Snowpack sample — Snodgrass Mountain, Crested Butte, Colorado (2/4/25, 12:06 PM MST)
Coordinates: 38.923, -106.968
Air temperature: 35 °F
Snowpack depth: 80 cm
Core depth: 70 cm
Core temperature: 32 °F
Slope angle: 14°, slope face: 78°
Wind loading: low
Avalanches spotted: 0
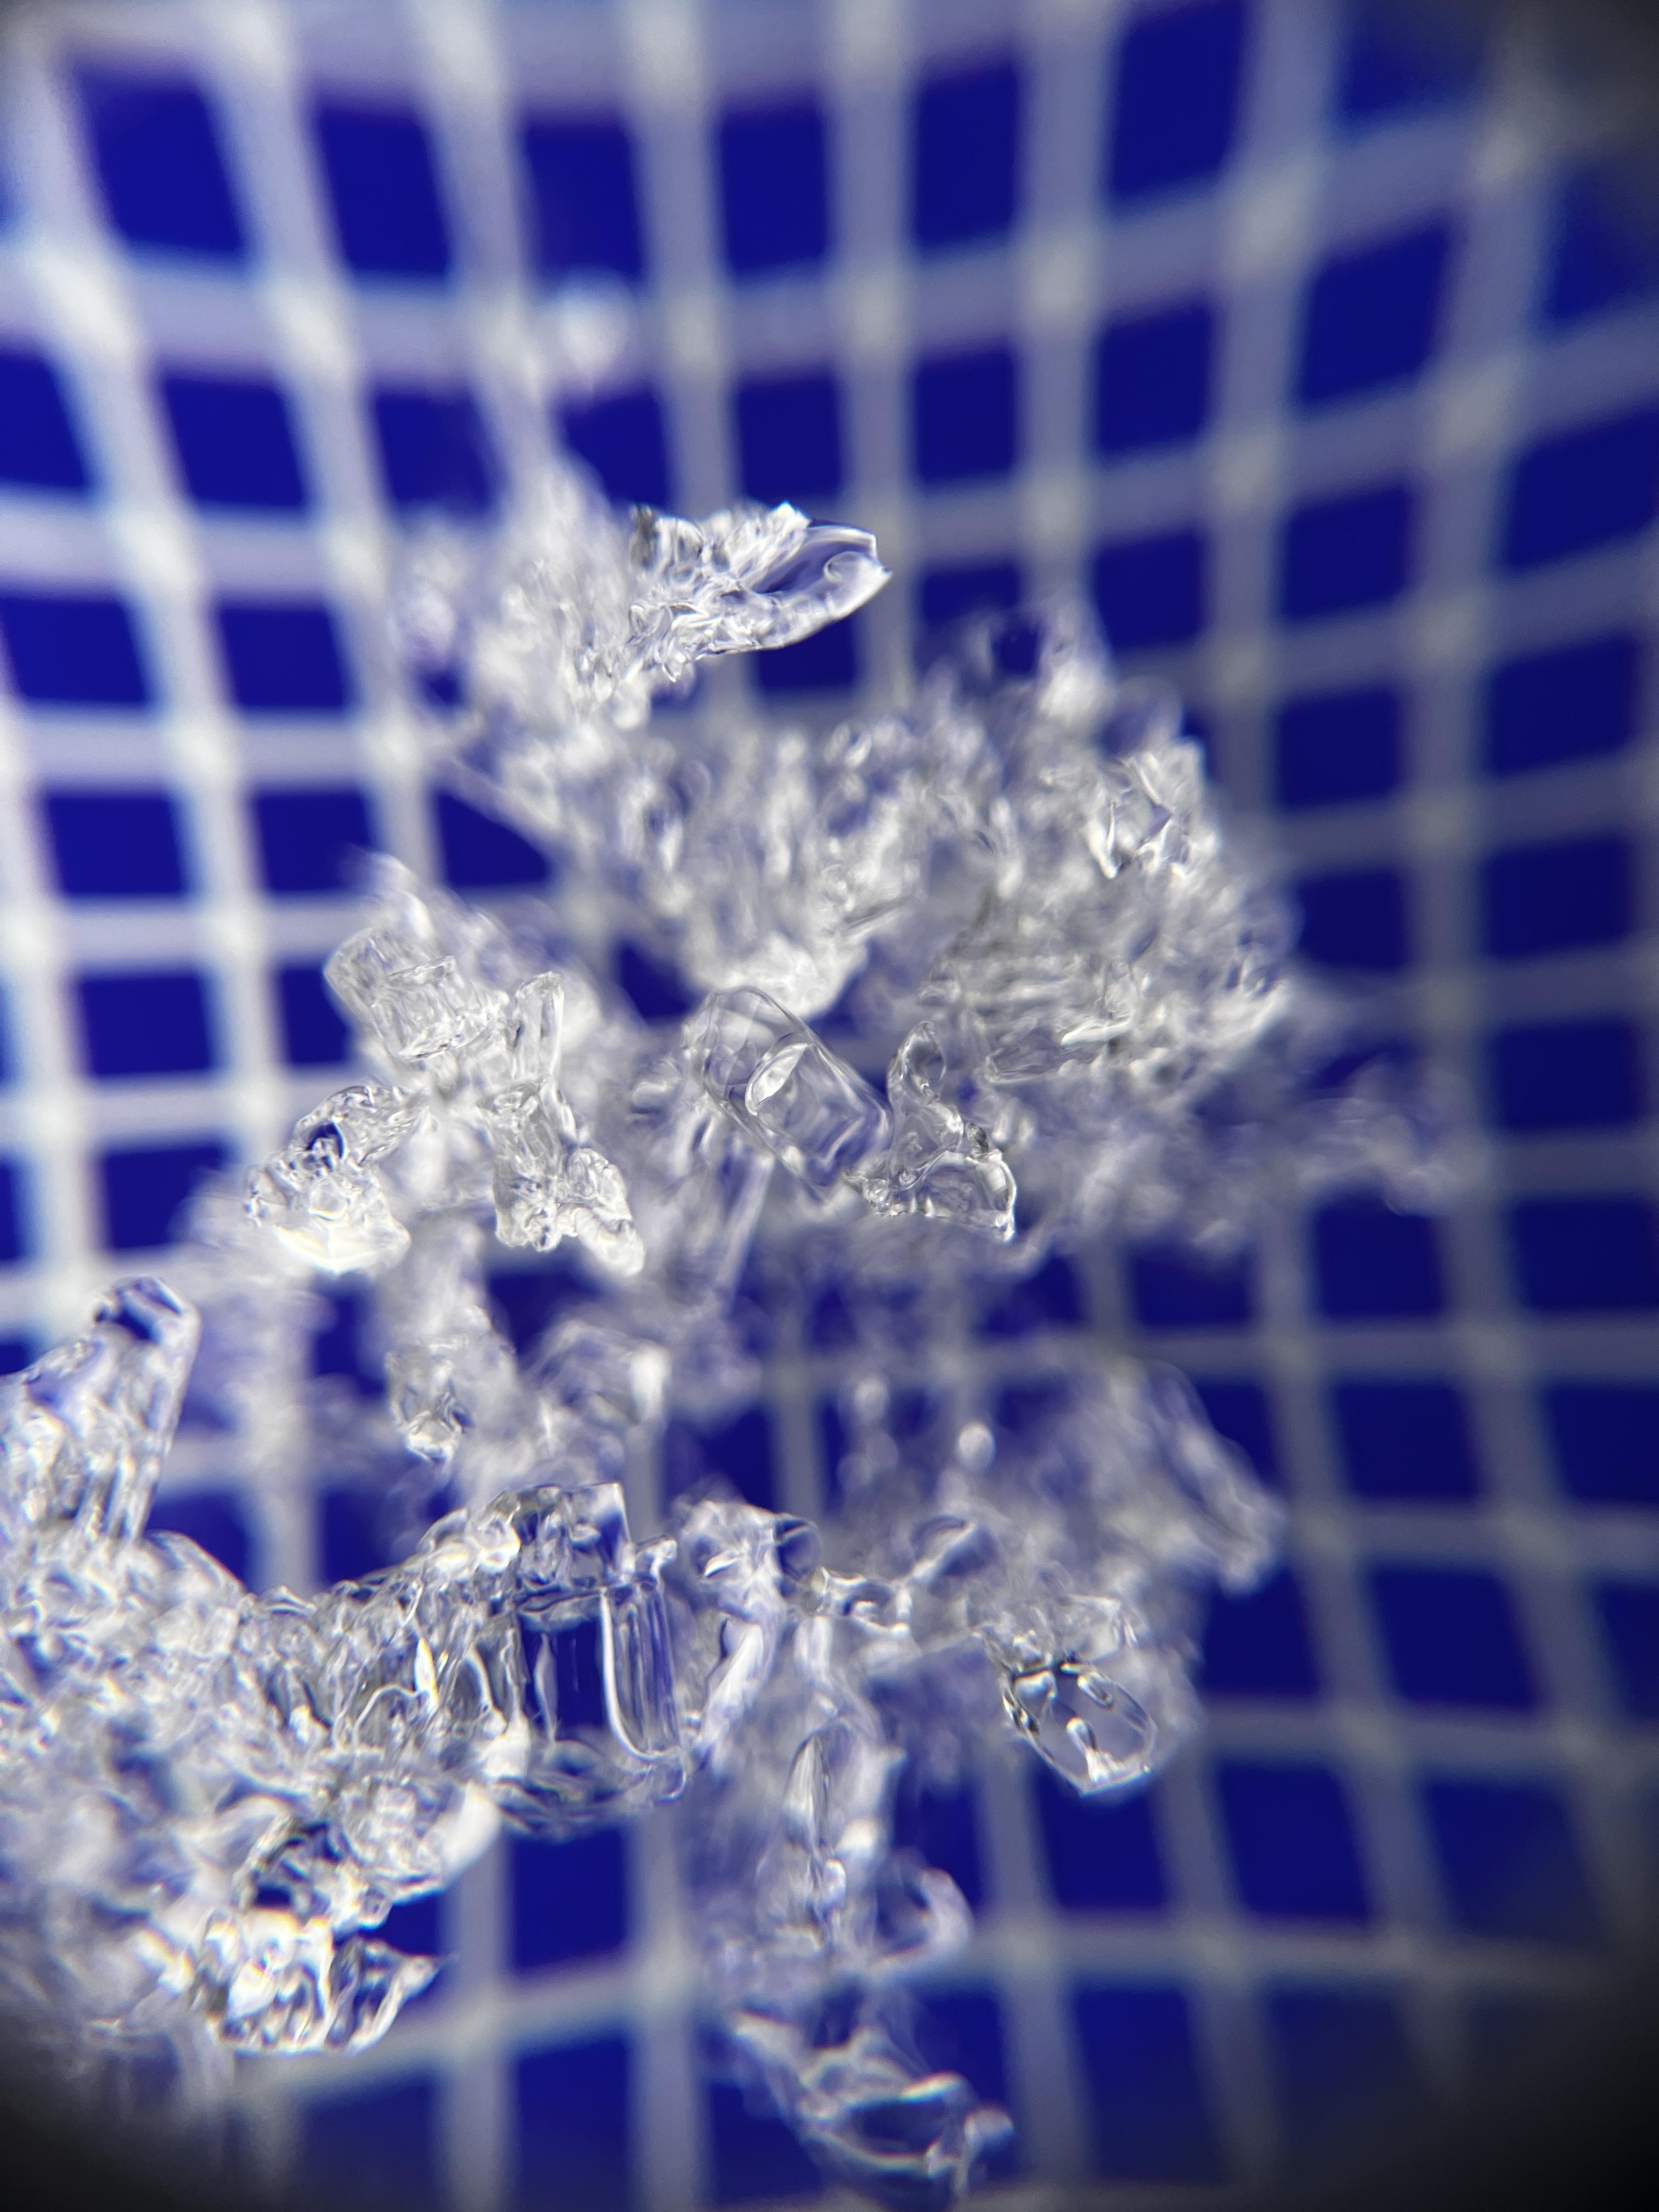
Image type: magnified_profile
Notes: No avalanches nearby, unusually warm weather for the last month reported by residents, Collected 25 yards from treeline